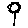
Label: flower